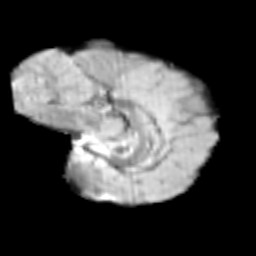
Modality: T2w
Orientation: sagittal
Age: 9
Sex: female
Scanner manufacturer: siemens
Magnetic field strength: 3 T
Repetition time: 3.8 s
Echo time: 0.07 s